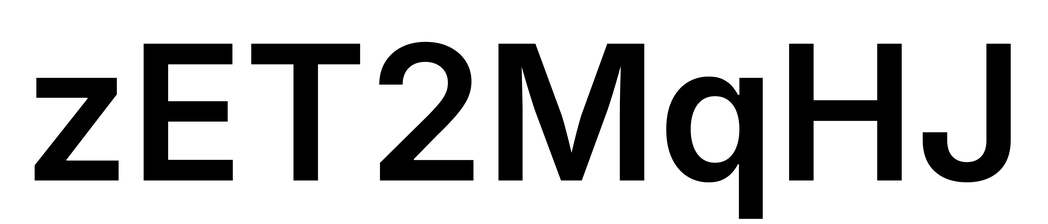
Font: Inter_SemiBold